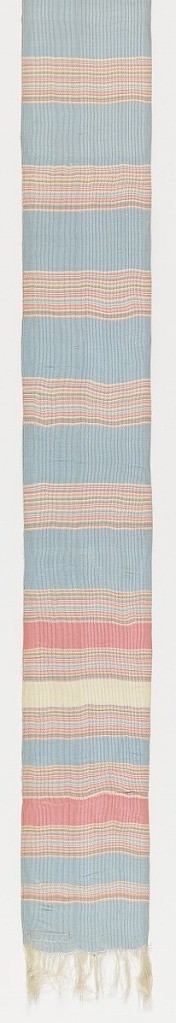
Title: Sash
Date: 1883
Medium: silk Technique: plain weave
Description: Narrow sash or bet of vertically ribbed plain cloth. Pale blue ground with horizontal stripes of pink, yellow and white. Ends have short fringe formed by warp ends.